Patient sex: F
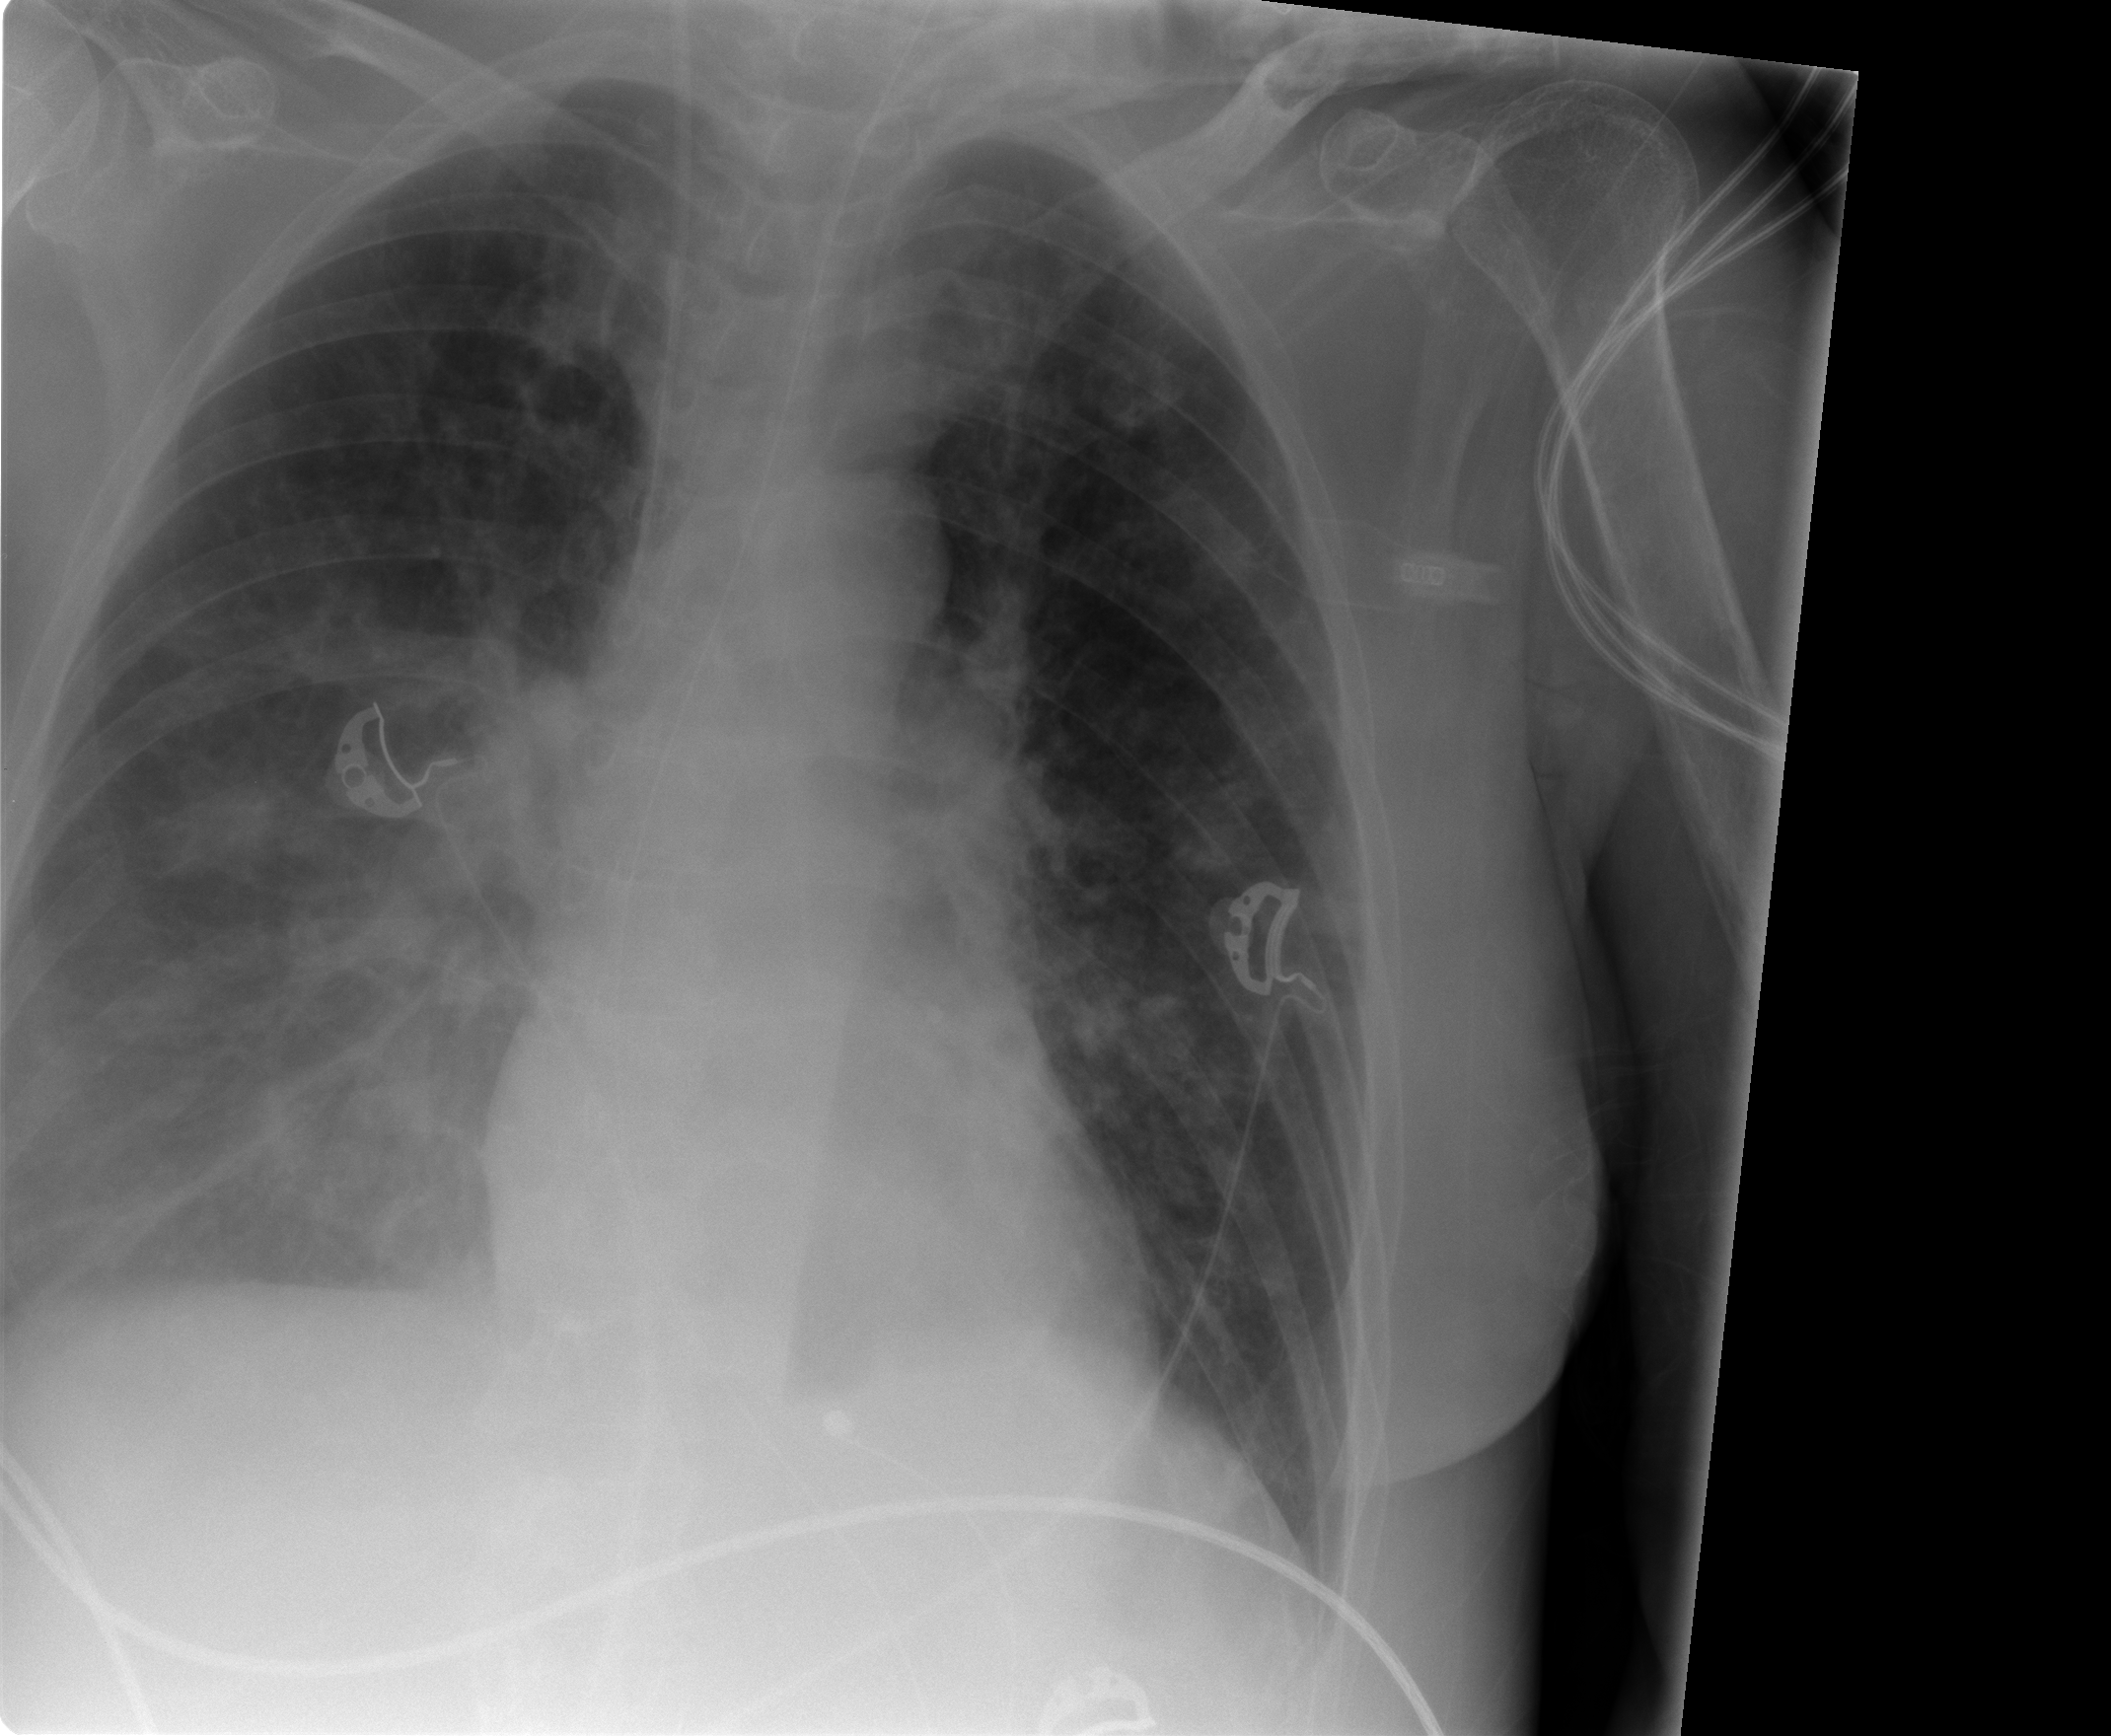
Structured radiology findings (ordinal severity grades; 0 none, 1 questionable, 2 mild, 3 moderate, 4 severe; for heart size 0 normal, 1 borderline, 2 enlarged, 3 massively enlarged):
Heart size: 0
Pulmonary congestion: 0
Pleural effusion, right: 2
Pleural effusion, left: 0
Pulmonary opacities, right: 2
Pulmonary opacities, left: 2
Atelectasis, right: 2
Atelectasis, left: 1